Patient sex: F
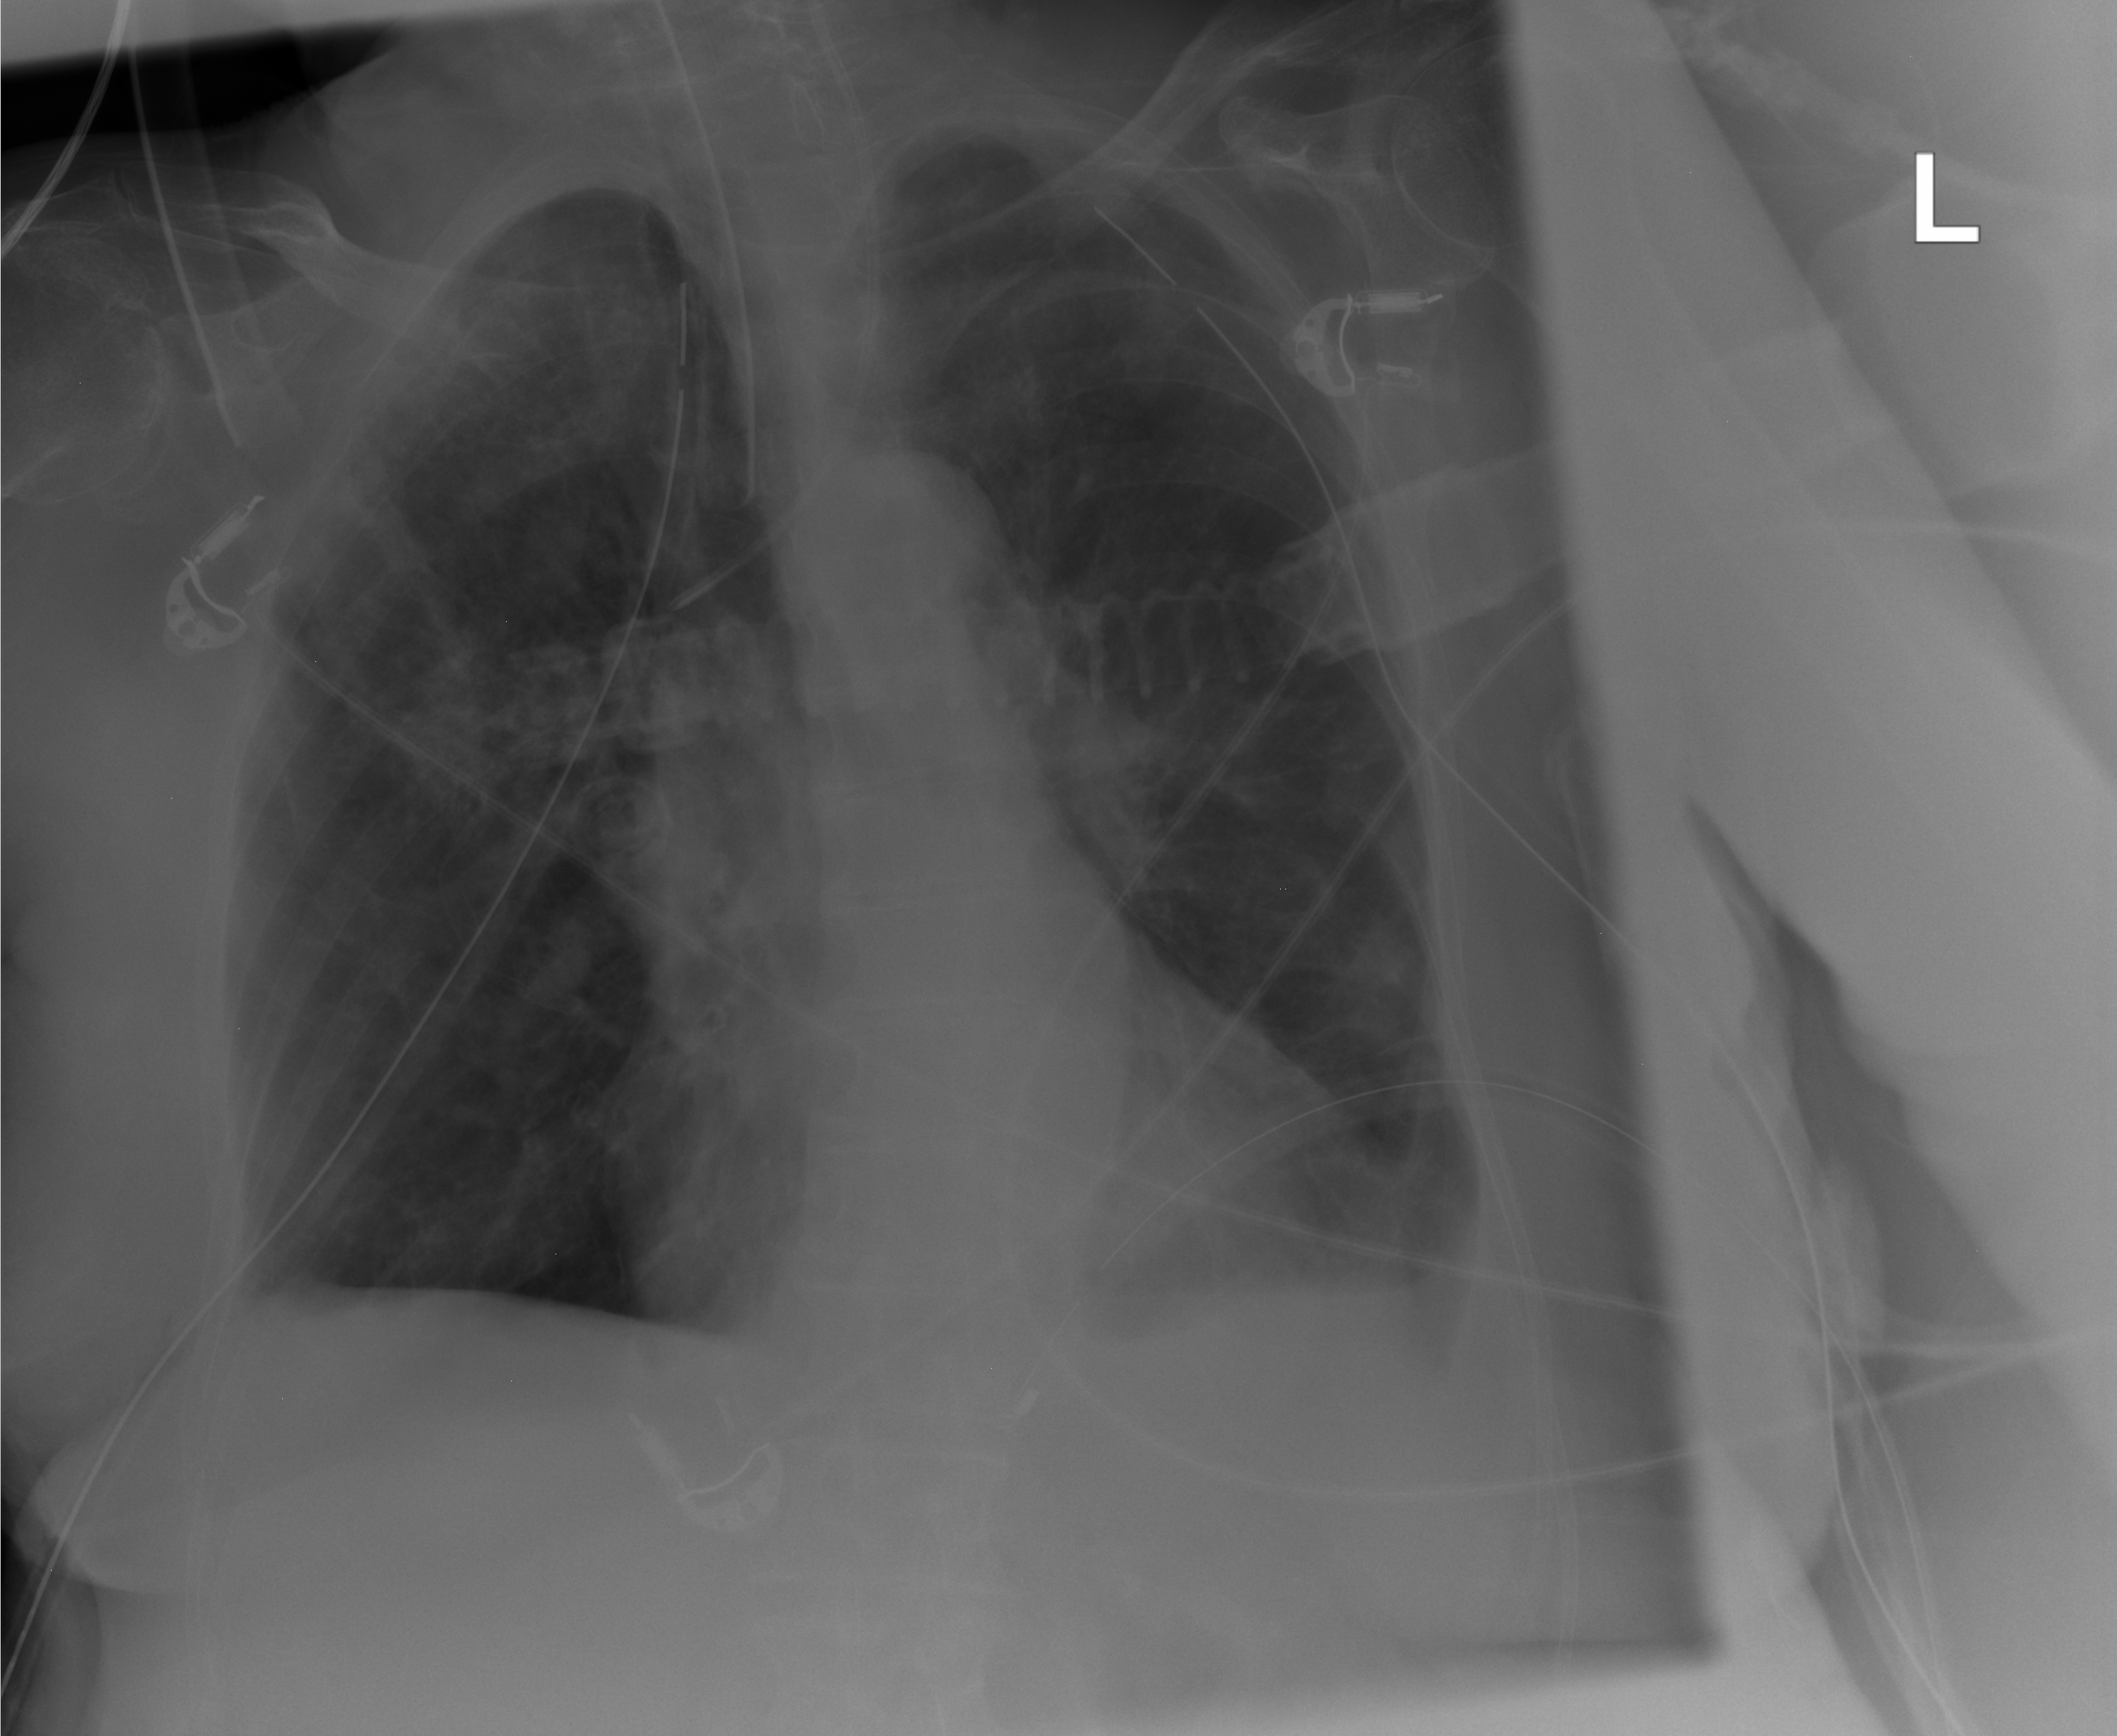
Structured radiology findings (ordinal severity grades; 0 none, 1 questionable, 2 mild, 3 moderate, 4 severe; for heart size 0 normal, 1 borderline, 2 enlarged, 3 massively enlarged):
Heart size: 0
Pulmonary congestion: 2
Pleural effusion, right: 0
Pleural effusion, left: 2
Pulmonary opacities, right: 2
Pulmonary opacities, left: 2
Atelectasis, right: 0
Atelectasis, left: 2